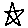
Label: star